Aerial crown-view tile of a tropical tree (Barro Colorado Island, Panama), acquired 20250512:
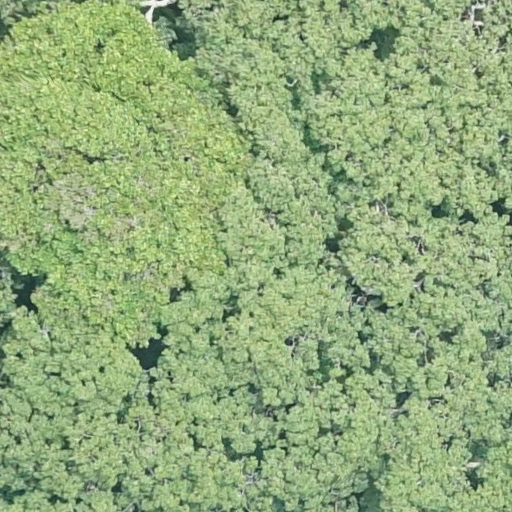
Species: Ceiba pentandra
GBIF accepted scientific name: Ceiba pentandra
Crown area: 827.58 m²